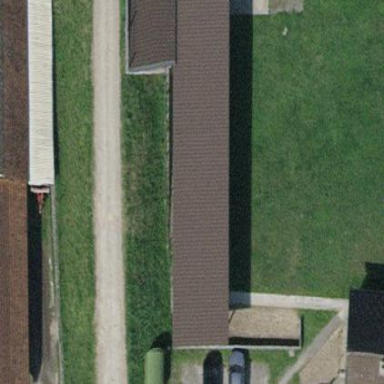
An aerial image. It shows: Farm auxiliary building.